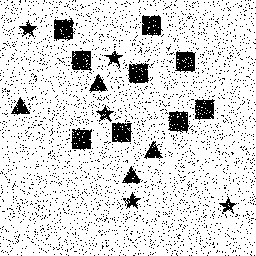
Squares: 9
Triangles: 4
Stars: 5
Total shapes: 18